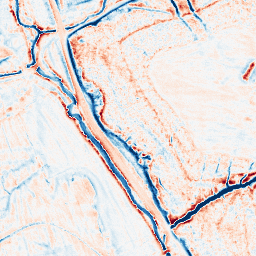
Category: edge_preserving
Decomposition family: anisotropic_diffusion
Decomposition parameters: iterations: 20
kappa: 10
gamma: 0.2
Upsampling method: lanczos
Upsampling parameters: scale: 8
Upsampling scale: 8